Question: How to remove padding in an IconButton ? I want items in my column have the same start padding

'''
Column(
modifier = Modifier
.fillMaxWidth()
.padding(horizontal = 16.dp)
) {
IconButton(onClick = { }) {
Icon(asset = Icons.Filled.Search)
}
Text("Some text")
}
'''
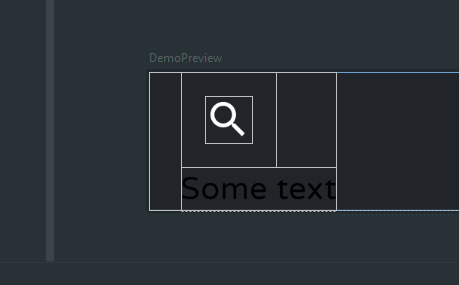
Answer: The space is due to touch targets and a default size of '48.dp'.
Starting with '1.2.0' the best best way to change the default behaviour and remove the extra space is disabling the 'LocalMinimumTouchTargetEnforcement' and applying a 'size' modifier:
'''
CompositionLocalProvider(LocalMinimumTouchTargetEnforcement provides false) {
IconButton(
modifier = Modifier.size(24.dp),
onClick = { }
) {
Icon(
Icons.Filled.Search,
"contentDescription",
)
}
}
'''
Pay attention because in this way it is possible that if the component is placed near the edge of a layout / near to another component without any padding, there will not be enough space for an accessible touch target.
---
With '1.0.0' the 'IconButton' applies a default size with the internal modifier: 'IconButtonSizeModifier = Modifier.size(48.dp)'.
You can modify it using something like:
'''
IconButton(modifier = Modifier.
then(Modifier.size(24.dp)),
onClick = { }) {
Icon(
Icons.Filled.Search,
"contentDescription",
tint = Color.White)
}
'''
It is important the use of <URL> to apply the 'size' in the right sequence.
<URL>